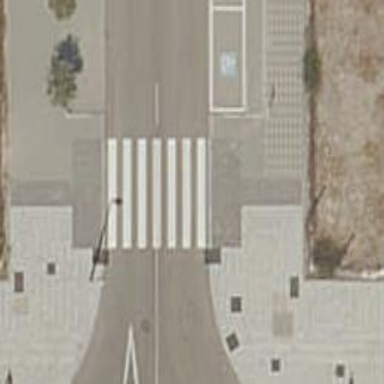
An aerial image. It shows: Uncontrolled crossing on the road.